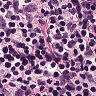
Metastatic tissue present: yes